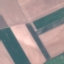
Land use / land cover: AnnualCrop